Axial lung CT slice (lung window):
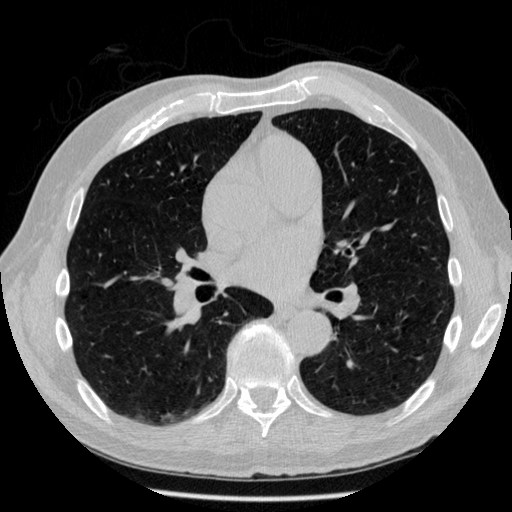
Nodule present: no